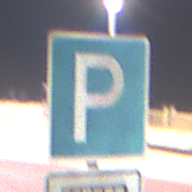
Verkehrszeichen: Parken
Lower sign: HinweisDurchSinnbild13
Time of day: Night
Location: Outdoor (Urban)
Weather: PartlyCloudy
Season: NotSpecified
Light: Artificial